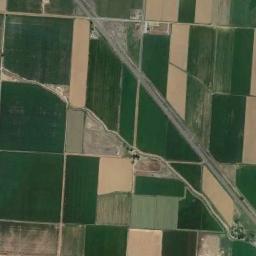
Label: rectangular_farmland